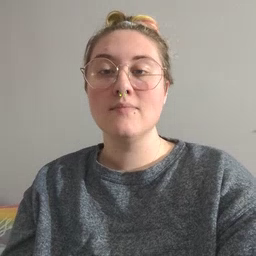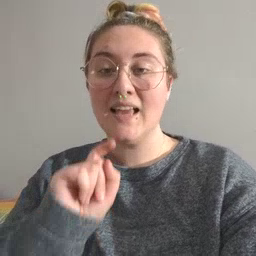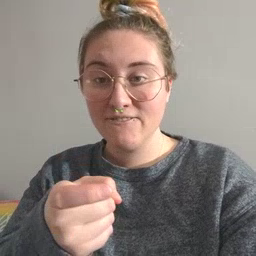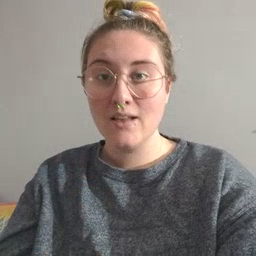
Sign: gift